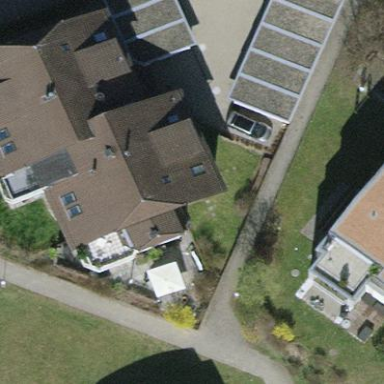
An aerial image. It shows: Apartments building with tiled roof.